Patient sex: F
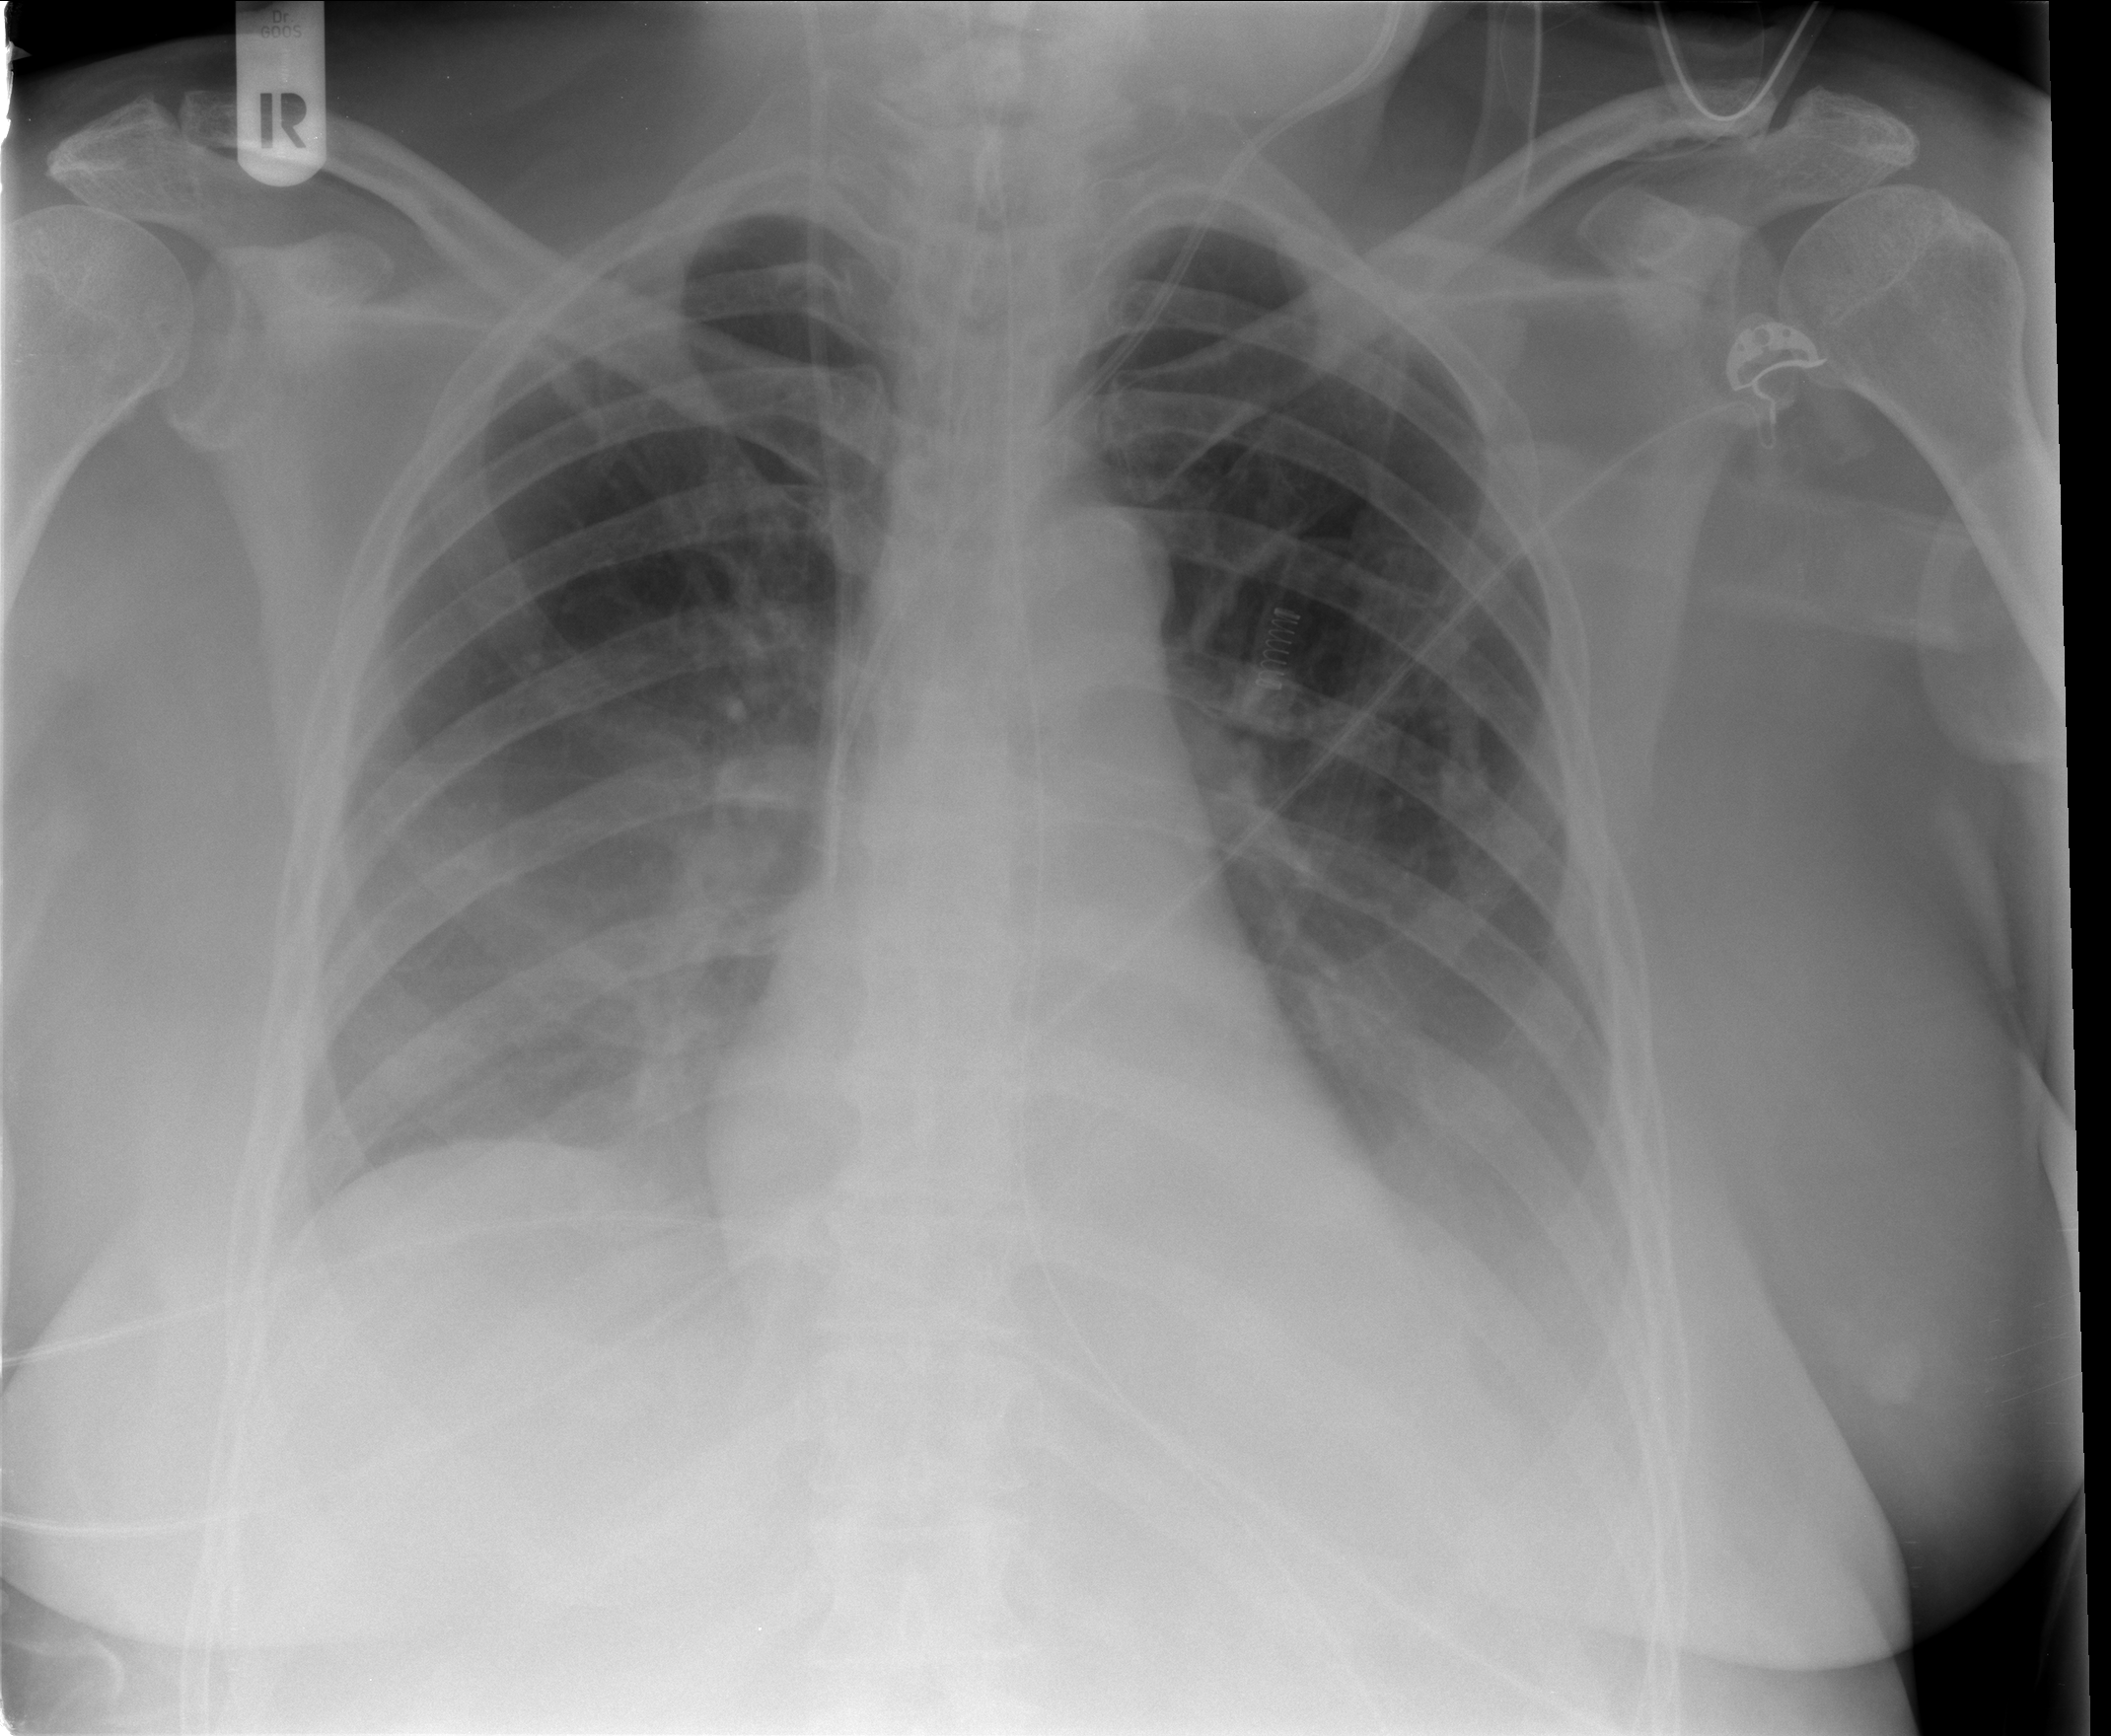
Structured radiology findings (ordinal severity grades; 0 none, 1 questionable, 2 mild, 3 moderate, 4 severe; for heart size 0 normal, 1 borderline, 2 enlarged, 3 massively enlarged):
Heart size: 0
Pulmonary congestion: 1
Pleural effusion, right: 3
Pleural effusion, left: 3
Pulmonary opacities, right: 0
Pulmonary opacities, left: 0
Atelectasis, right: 3
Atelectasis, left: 3